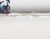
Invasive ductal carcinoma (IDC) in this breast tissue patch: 0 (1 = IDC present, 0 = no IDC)